高三 · 计数
根据最小二乘法由一组样本点 $\left(x_{1}, y_{2}\right)$ 其中 $\left.\mathrm{i}=1,2, \cdots, 300\right)$, 求得的回归方程是 $\hat{y}=\hat{b} x+\hat{a}$,则下列说法正确的是( )
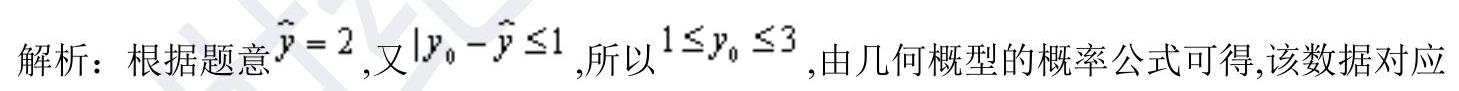
A. 至少有一个样本点落在回归直线 $\hat{y}=\hat{b} x+\hat{a}$ 上

B. 若所有样本点都在回归直线 $\hat{y}=\hat{b} x+\hat{a}$ 上, 则变量间的相关系数为 1

C. 对所有的解释变量 $x_{i}(i=1,2 \cdots 300), b x_{i}+a$ 的值一定与 $y_{i}$ 有误差

D. 若回归直线 $\hat{y}=\hat{b x}+\hat{a}$ 的斜率 $b>0$, 则变量 $x$ 与 $y$ 正相关
答案: D
解析:  由已知得 $\bar{x}=2, \bar{y}=4.5$, 而回归方程过点 $(\bar{x}, \bar{y})$, 则 $4.5=0.95 \times 2+a, \therefore a=2.6$. 8.答案: $\frac{2}{3}$

的残差的绝对值不大于 1 的概率 ${ }^{P=\frac{2}{3}}$.

9.答案: (1)由表中的数据和参考数据得

$$
\begin{aligned}
& \bar{x}=2.5, \bar{y}=200, \sum_{i=1}^{1}\left(x_{i}-\bar{x}\right)^{2}=5, \sqrt{\sum_{i=1}^{+}\left(y_{i}-\bar{y}\right)^{2}} \approx 158.9 \\
& \sum_{i=1}^{+}\left(x_{i}-\bar{x}\right)\left(y_{i}-\bar{y}\right)=\sum_{i=1}^{+} x_{i} y_{i}-\bar{x} \sum_{i=1}^{+} y_{i}=2355-2.5 \times 800=355 \quad \therefore \gamma \approx \frac{355}{2.236 \times 158.90} \approx 0.999
\end{aligned}
$$

$y^{y}$ 与 $^{x}$ 的相关系数近似为 0.999 , 说明 ${ }^{y}$ 与 $^{x}$ 的线性相关程度相当高,从而可以用线性回归模型拟合 ${ }^{y}$ 与 $^{x}$ 的关系

(2)由(1)得

$$
\hat{b}=\frac{\sum_{i=1}^{+}\left(x_{i}-\bar{x}\right)\left(y_{i}-\bar{y}\right)}{\sum_{i=1}^{+}\left(x_{i}-\bar{x}\right)^{2}}=\frac{355}{5}=71 \quad \hat{a}=\bar{y}-\hat{b} x=200-71 \times 2.5=22.5
$$

$y_{\text {关于 }}{ }^{x}$ 的回归方程 $\hat{y}=22.5+71 x$

将 2020 年对应的 $x=5$ 代入回归方程得 $\hat{y}=22.5+71 \times 5=377.5$

故预测 2020 年我国百货零售业的销售额为 377.5 亿元.

(3)从这 5 个数据中任取 2 个数据,结果有:(95,165),(95,230),(95,310),(95,377.5),(165,230),

(165,310),(165,377.5),(230,310),(230,377.5),(310,377.5),共 10 个.

所取 2 个数据之差的绝对值大于 200 亿元的结果有:(95,310),(95,377.5),(165,377.5), 共 3 个,

所以所求概率为 $P=\frac{3}{10}$.